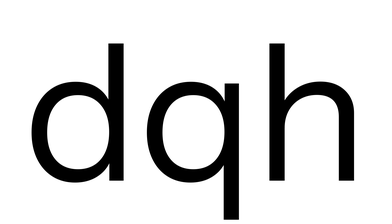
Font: InstrumentSans_Regular